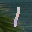
Label: 1